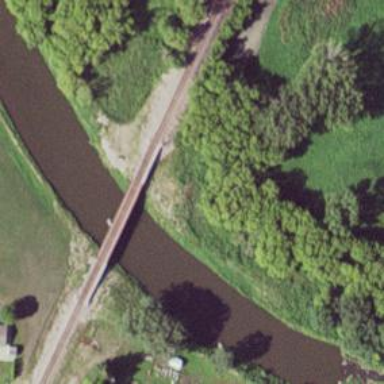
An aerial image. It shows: Railway bridge.